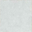
Piece: xx